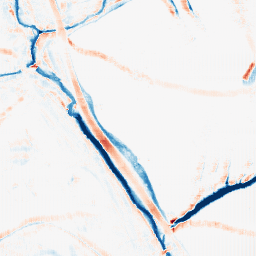
Category: morphological
Decomposition family: morphological_rect
Decomposition parameters: operation: average
width: 10
height: 10
Upsampling method: fft_zeropad
Upsampling parameters: scale: 8
Upsampling scale: 8